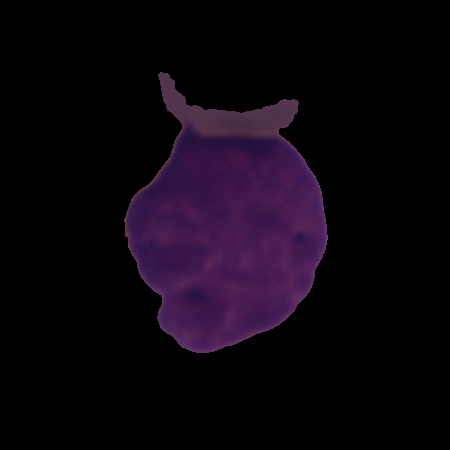
Label: cancer